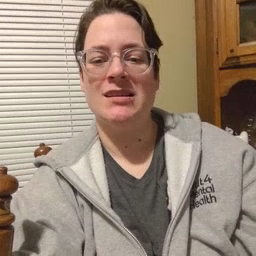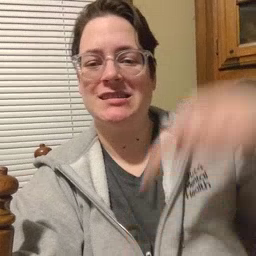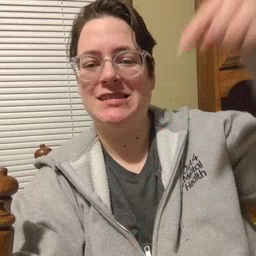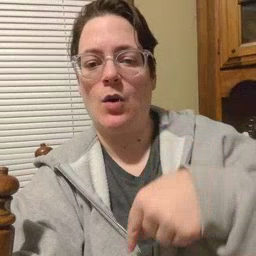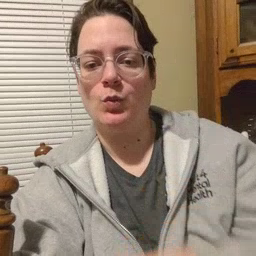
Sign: down